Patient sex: M
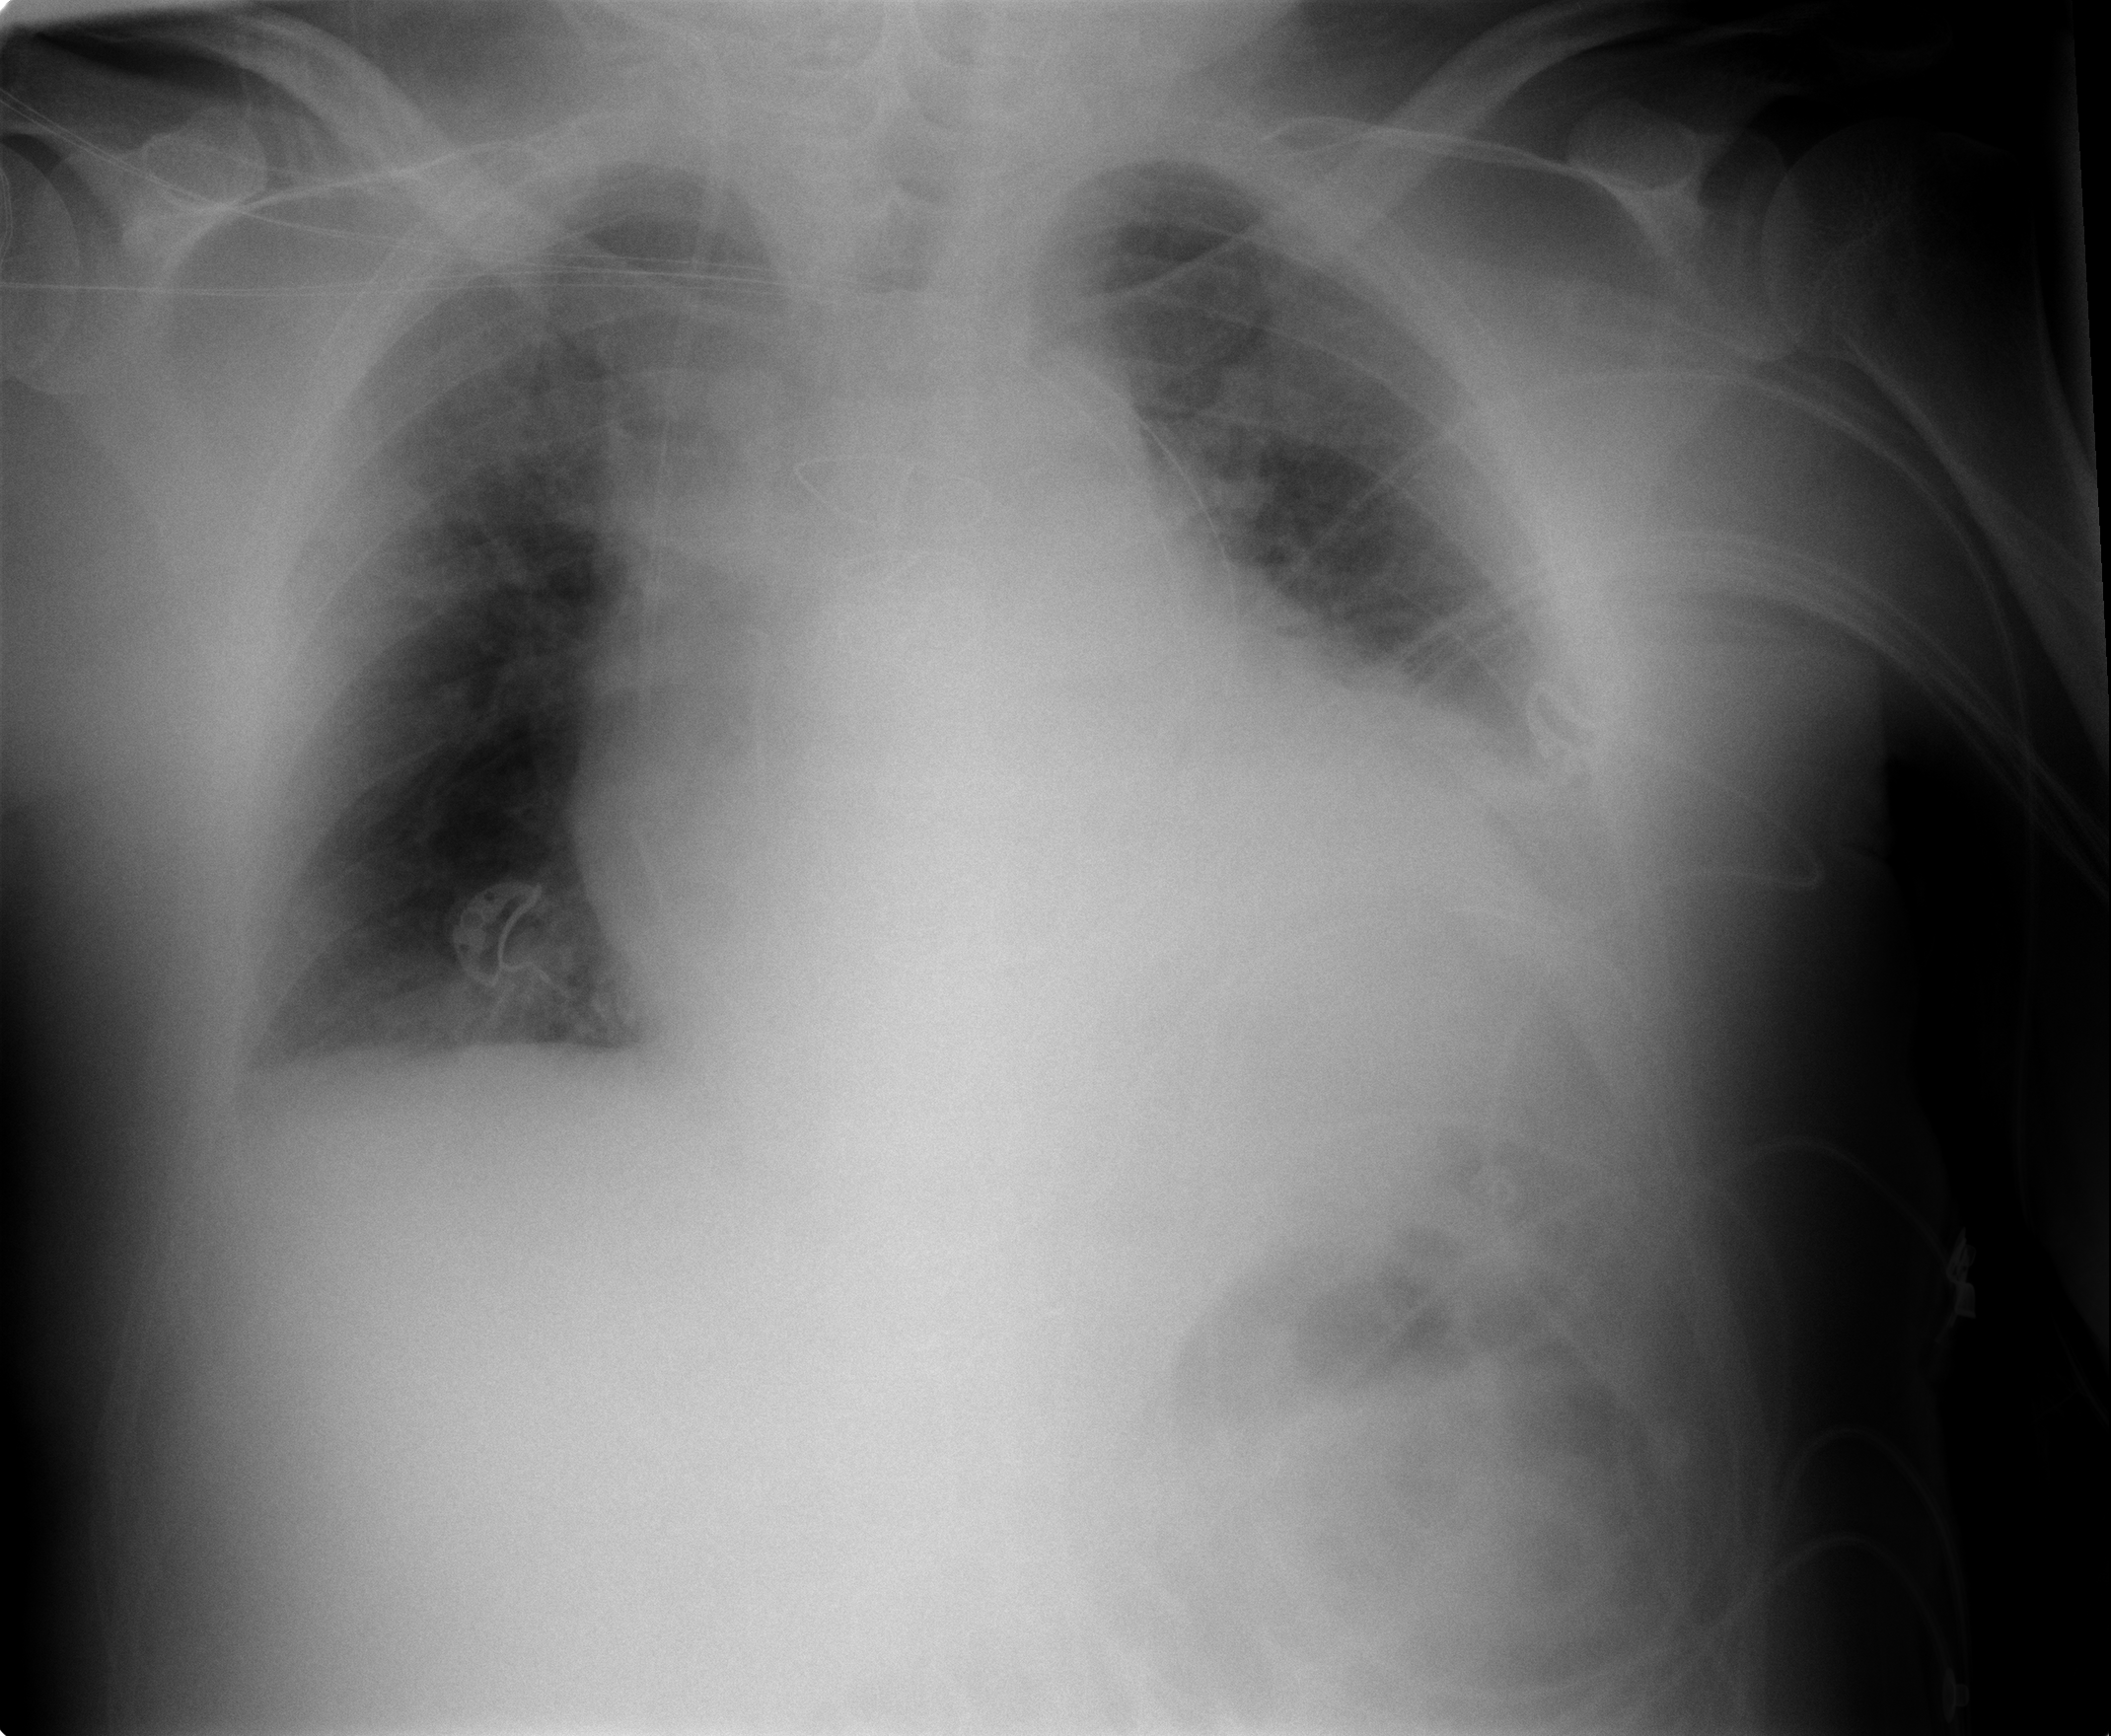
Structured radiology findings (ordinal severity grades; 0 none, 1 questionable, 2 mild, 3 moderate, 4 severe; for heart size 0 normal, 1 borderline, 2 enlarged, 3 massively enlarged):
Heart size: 2
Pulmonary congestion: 2
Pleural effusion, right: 0
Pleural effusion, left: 2
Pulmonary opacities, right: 2
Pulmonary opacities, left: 0
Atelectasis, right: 2
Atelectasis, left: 2